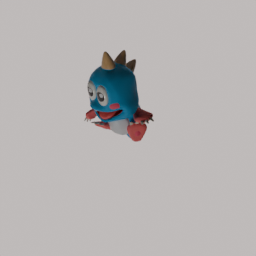
Label: animals